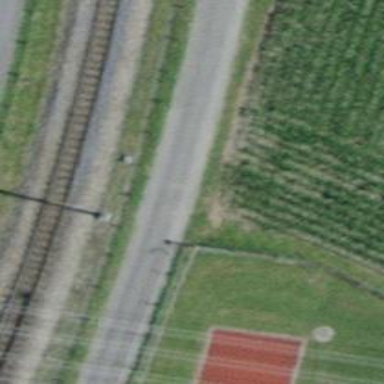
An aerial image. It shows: Asphalt surface with track type of grade 1.